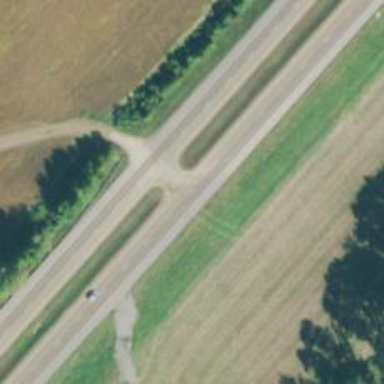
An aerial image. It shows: Asphalt highway with dual carriageway.